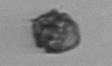
Label: Kryptoperidinium_triquetrum